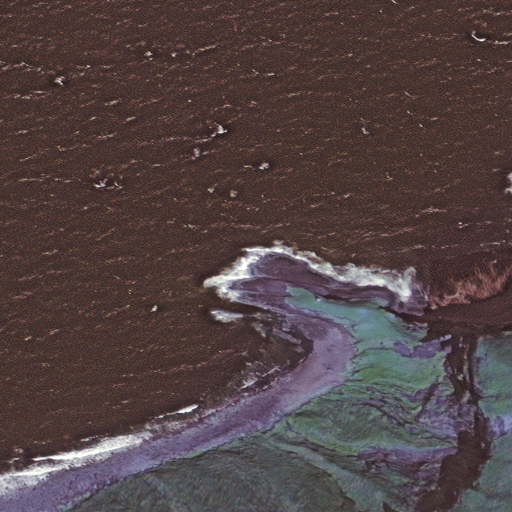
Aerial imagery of point in Alaska named Ukolnoi Point containing only unknown